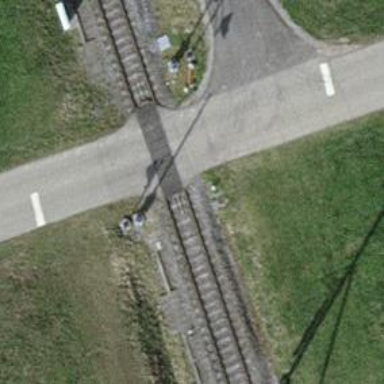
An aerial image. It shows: Full barrier level crossing along the railway.